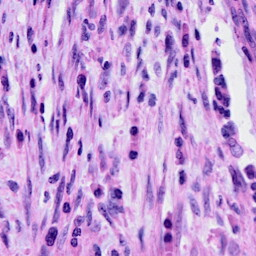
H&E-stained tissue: Cervix